Field crop: tomato
Growth stage: 2
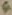
Species: solanum